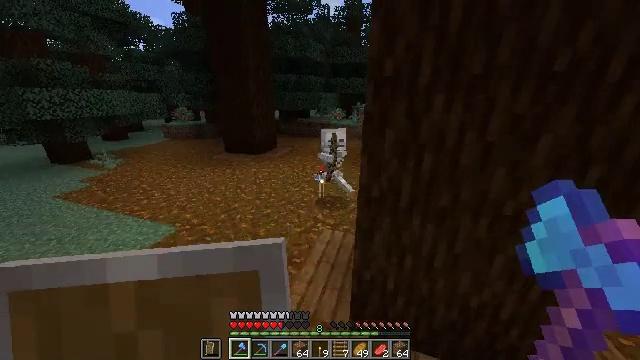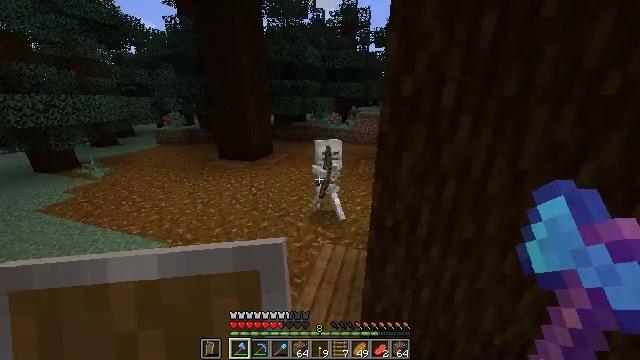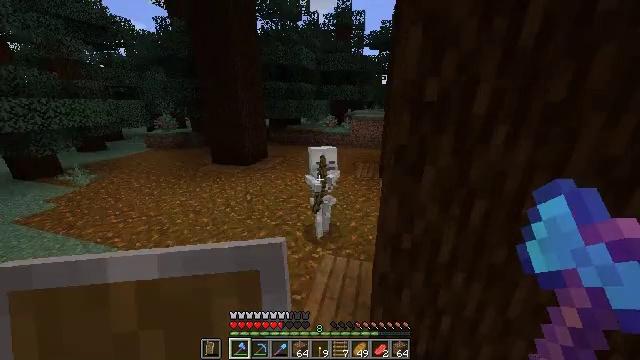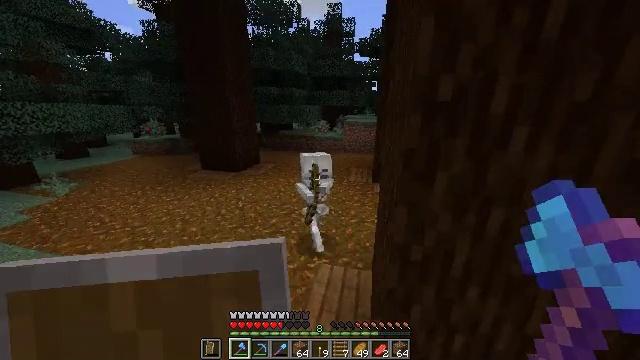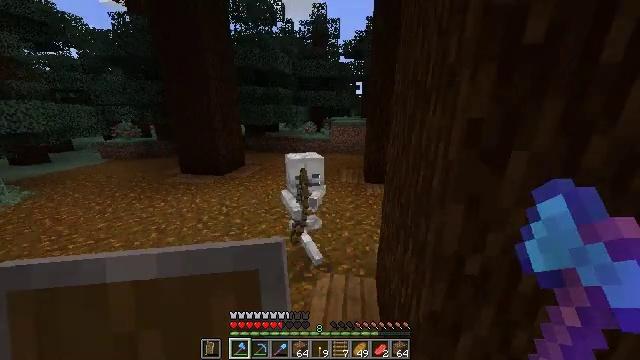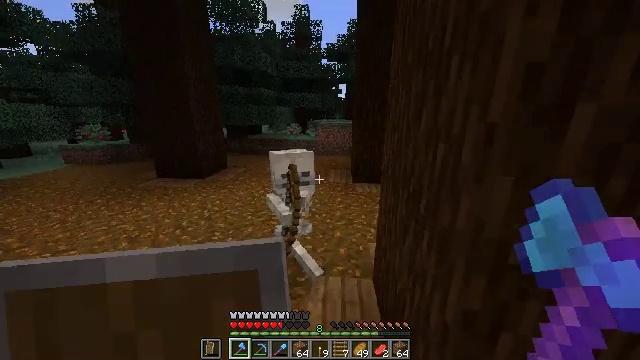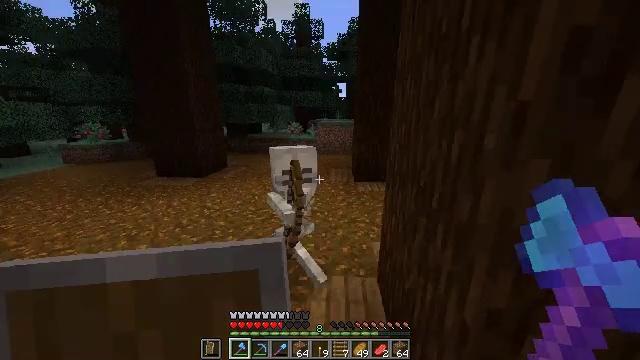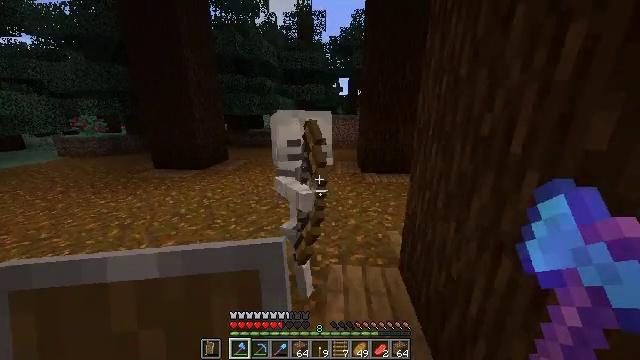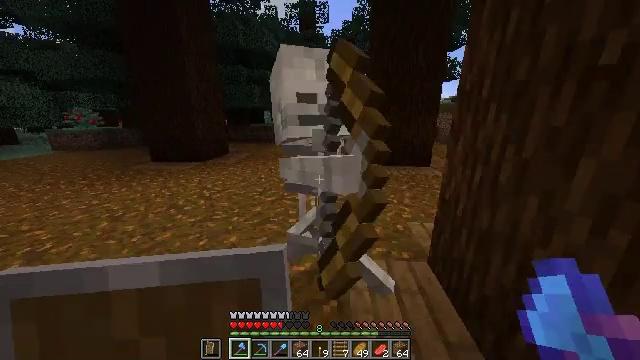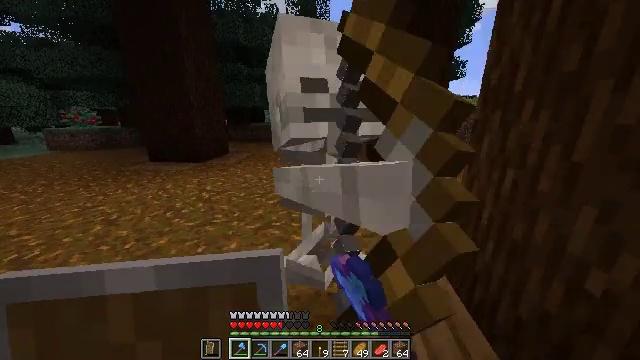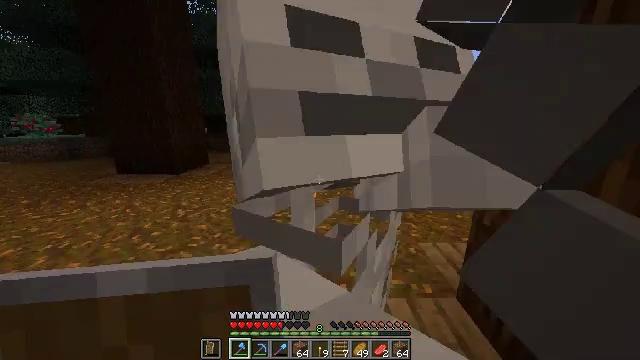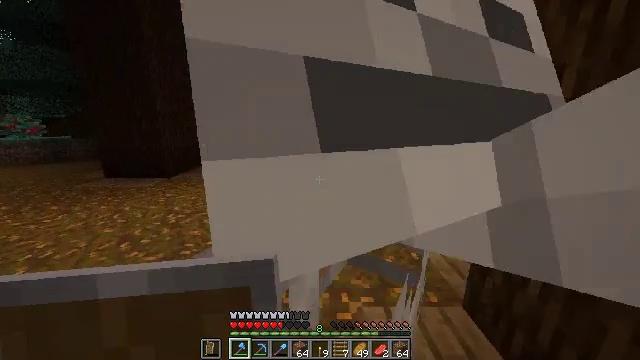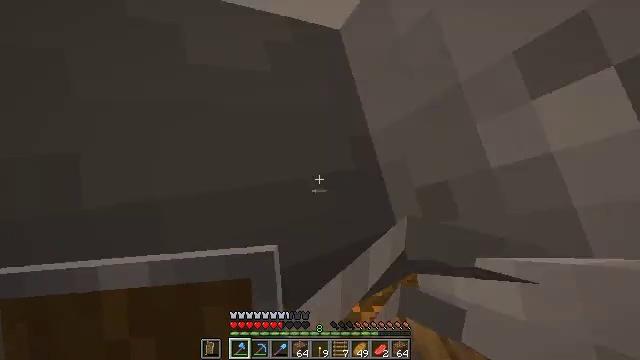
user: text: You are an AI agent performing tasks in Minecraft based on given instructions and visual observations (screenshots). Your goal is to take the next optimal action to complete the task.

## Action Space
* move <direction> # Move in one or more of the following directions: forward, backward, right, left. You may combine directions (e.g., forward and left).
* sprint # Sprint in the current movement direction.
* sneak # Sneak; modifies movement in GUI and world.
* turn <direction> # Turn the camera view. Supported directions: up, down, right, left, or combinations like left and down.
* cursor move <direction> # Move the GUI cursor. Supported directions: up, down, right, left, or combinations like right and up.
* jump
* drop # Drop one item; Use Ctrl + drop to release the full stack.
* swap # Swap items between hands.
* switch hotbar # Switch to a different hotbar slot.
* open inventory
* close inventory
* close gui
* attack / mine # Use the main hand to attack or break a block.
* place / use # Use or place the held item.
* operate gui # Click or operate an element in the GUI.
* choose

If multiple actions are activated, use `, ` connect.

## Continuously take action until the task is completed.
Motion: motion action
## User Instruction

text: Combat the skeleton.
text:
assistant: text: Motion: move forward, sprint, turn right, jump
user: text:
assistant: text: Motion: move forward, sprint, turn right, jump
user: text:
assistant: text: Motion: move forward and move left, sprint, turn right and up, jump
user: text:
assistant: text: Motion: move forward and move left, sprint, turn right, jump
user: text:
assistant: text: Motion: move forward and move left, turn right and up, jump
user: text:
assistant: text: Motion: move forward and move left, sprint, jump
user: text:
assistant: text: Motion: move forward and move left, sprint, jump
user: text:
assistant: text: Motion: move forward, sprint, attack / mine, jump
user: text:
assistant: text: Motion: move forward, attack / mine
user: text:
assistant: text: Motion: turn right and up, attack / mine
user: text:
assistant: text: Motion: turn right
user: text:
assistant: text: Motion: move back
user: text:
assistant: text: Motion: no_op